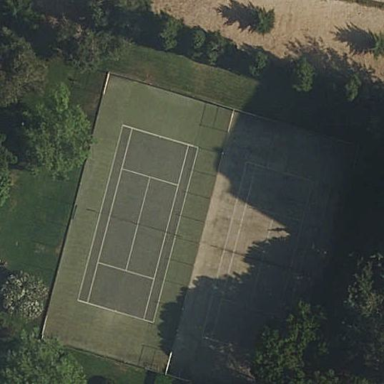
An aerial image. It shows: Tennis court in leisure pitch.